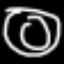
Label: donut